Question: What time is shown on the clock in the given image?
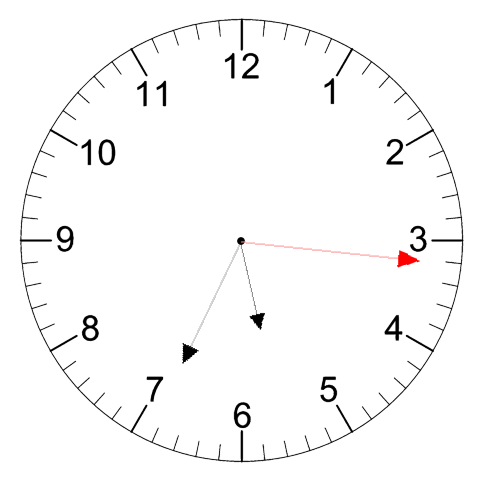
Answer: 05:34:16